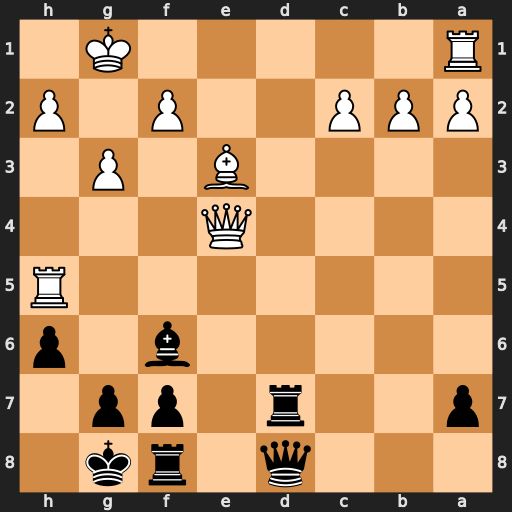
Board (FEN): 3q1rk1/p2r1pp1/5b1p/7R/4Q3/4B1P1/PPP2P1P/R5K1
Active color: b
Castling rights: -
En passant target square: -
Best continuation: Rd1+ Rxd1 Qxd1+ Kg2 Qxh5